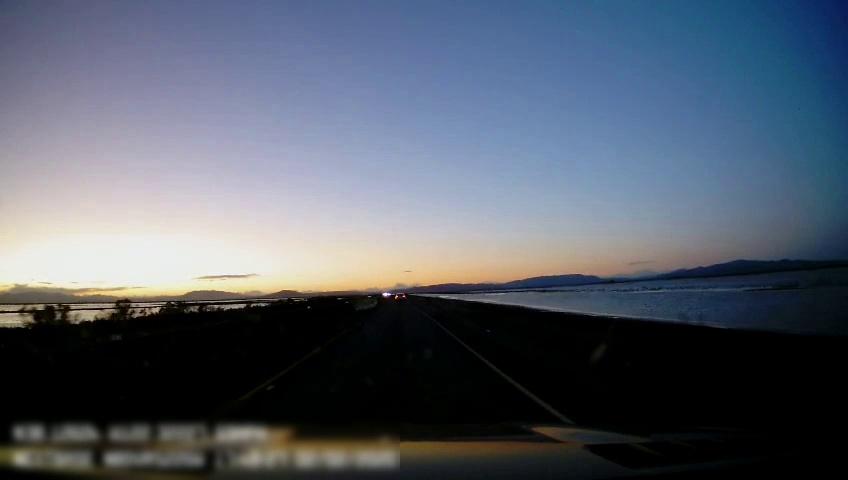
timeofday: Dusk/Dawn/Twilight
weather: Sunny
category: Drivable Space
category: Vehicles | Car
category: Lanes | Current Lane
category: Lanes | Current Lane